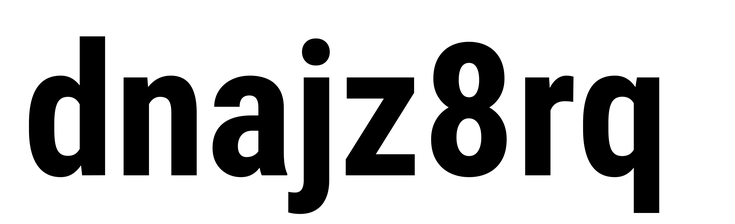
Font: Roboto_Condensed_Bold